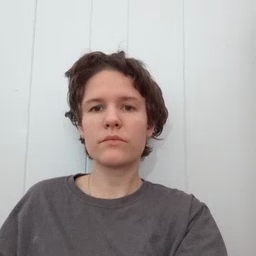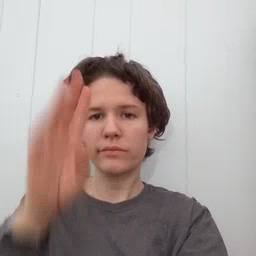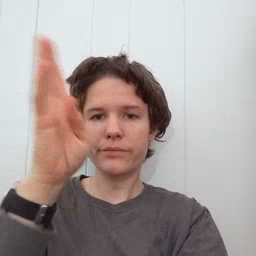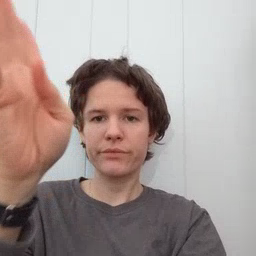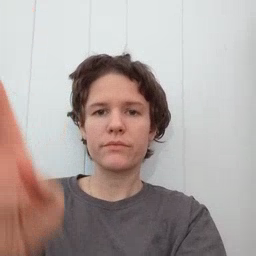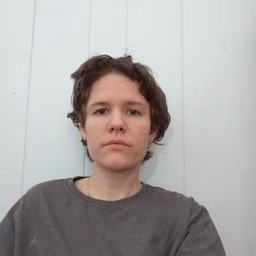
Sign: pretend